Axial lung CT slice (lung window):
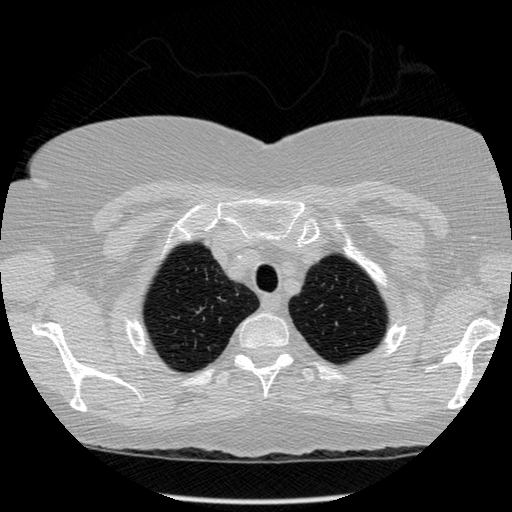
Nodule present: no